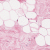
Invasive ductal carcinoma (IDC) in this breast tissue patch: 0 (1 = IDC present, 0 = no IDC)